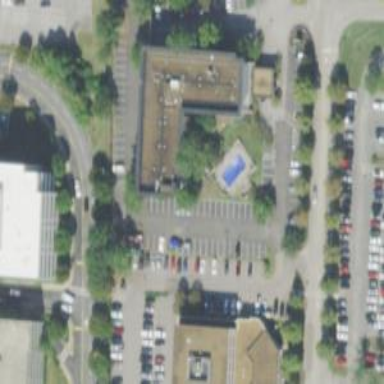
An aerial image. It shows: Hotel building.